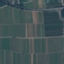
Land use / land cover: PermanentCrop